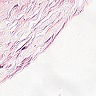
Metastatic tissue present: no